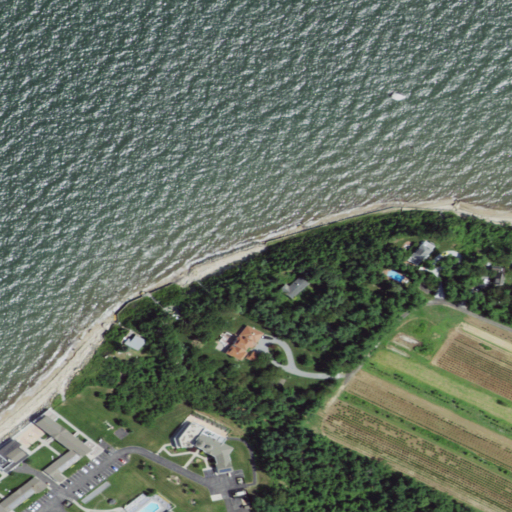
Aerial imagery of cape in New York named Duck Pond Point containing open water, open development, medium intensity development, barren land, pasture, low intensity development, high intensity development, grassland, mixed forest, and deciduous forest